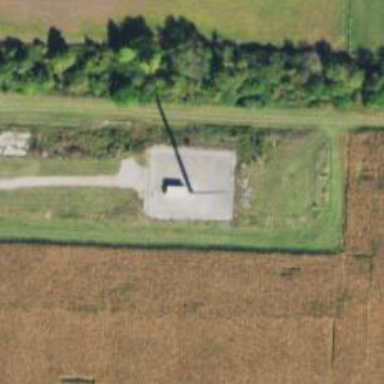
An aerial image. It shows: Man-made mast used for communication purposes.